Question: the code below is from Udacity's Intro to Statistics
'''
#Write a line of code to produce a barchart of Weight by groups of Height
#using the barchart function
from plotting import *
Height=[65.78, 71.52, 69.4, 68.22, 67.79, 68.7, 69.8, 70.01, 67.9, 66.78,
66.49, 67.62, 68.3, 67.12, 68.28, 71.09, 66.46, 68.65, 71.23, 67.13, 67.83,
68.88, 63.48, 68.42, 67.63, 67.21, 70.84, 67.49, 66.53, 65.44, 69.52, 65.81,
67.82, 70.6, 71.8, 69.21, 66.8, 67.66, 67.81, 64.05, 68.57, 65.18, 69.66, 67.97,
65.98, 68.67, 66.88, 67.7, 69.82, 69.09]
Weight=[112.99, 136.49, 153.03, 142.34, 144.3, 123.3, 141.49, 136.46,
112.37, 120.67, 127.45, 114.14, 125.61, 122.46, 116.09, 140.0, 129.5, 142.97,
137.9, 124.04, 141.28, 143.54, 97.9, 129.5, 141.85, 129.72, 142.42, 131.55,
108.33, 113.89, 103.3, 120.75, 125.79, 136.22, 140.1, 128.75, 141.8, 121.23,
131.35, 106.71, 124.36, 124.86, 139.67, 137.37, 106.45, 128.76, 145.68, 116.82,
143.62, 134.93]
barchart(Height, Weight)
'''
Below is the output

Executing this code returns a barchart demonstrating a linear relationship of height vs weight.
Is there anything equivalen in R?
Thanks.
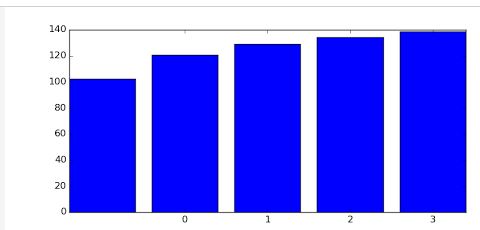
Answer: I'd rather do a simple scatter plot:
'''
Height=c(65.78, 71.52, 69.4, 68.22, 67.79, 68.7, 69.8, 70.01, 67.9, 66.78,
66.49, 67.62, 68.3, 67.12, 68.28, 71.09, 66.46, 68.65, 71.23, 67.13, 67.83,
68.88, 63.48, 68.42, 67.63, 67.21, 70.84, 67.49, 66.53, 65.44, 69.52, 65.81,
67.82, 70.6, 71.8, 69.21, 66.8, 67.66, 67.81, 64.05, 68.57, 65.18, 69.66, 67.97,
65.98, 68.67, 66.88, 67.7, 69.82, 69.09)
Weight=c(112.99, 136.49, 153.03, 142.34, 144.3, 123.3, 141.49, 136.46,
112.37, 120.67, 127.45, 114.14, 125.61, 122.46, 116.09, 140.0, 129.5, 142.97,
137.9, 124.04, 141.28, 143.54, 97.9, 129.5, 141.85, 129.72, 142.42, 131.55,
108.33, 113.89, 103.3, 120.75, 125.79, 136.22, 140.1, 128.75, 141.8, 121.23,
131.35, 106.71, 124.36, 124.86, 139.67, 137.37, 106.45, 128.76, 145.68, 116.82,
143.62, 134.93)
plot(Height, Weight)
'''

But you can play around with the option 'type' to have another type of plot. For example:
'''
plot(Height, Weight, type="h")
'''
---
EDIT: with the example plot, the question is maybe much clearer.
COMMENT: I think there is a lot of wasted information by doing that and that it does not illustrate well at all a linear link between the two variables...
Here is a proposition: I'm assuming that the ordered factor is based on height and that it is used to aggregate weights (by computing the mean of the weight of individuals whose height belong to a certain bin).
1. First create the ordered factor from variable Height: f <- cut(Height, 5, ordered_result = TRUE)
2. Based on this ordered factor, aggregate weights: y <- tapply(Weight, f, mean)
3. And plot: barplot(y, col="steelblue", border=NA, xlab="Height", ylab="Weight" )